Question: (MS Access 2016) I'm trying to change the selected tab on a NavigationControl on another form. This is my forms structure:
frm_nav > navSubForm(displaying: "frm_src_ma") > reSubForm ; reSubMenu
: name of the Sub Form Control on frm_nav
: name of the Sub Form control of the NavigationControl on frm_src_ma
: name of the Navigation Control on frm_src_ma
Now there are two tabs on :
- -
On a floating form i have a button that when clicked i want reSubMenu to change tabs to Data whenever Instances is selected.
This is the code inside the Click Event on said button:
'''
Forms![frm_nav]![navSubForm].SetFocus
DoCmd.BrowseTo ObjectType:=acBrowseToForm, _
ObjectName:="frm_subsrc_ma", _
PathToSubformControl:="frm_nav.navSubForm>frm_src_ma.reSubForm", _
DataMode:=acFormEdit
'''
When either Data or Instances is selected and the button is pressed it throws this error:
The macro action BrowseTo requires a valid Path argument
Screenshots for reference:
<URL>

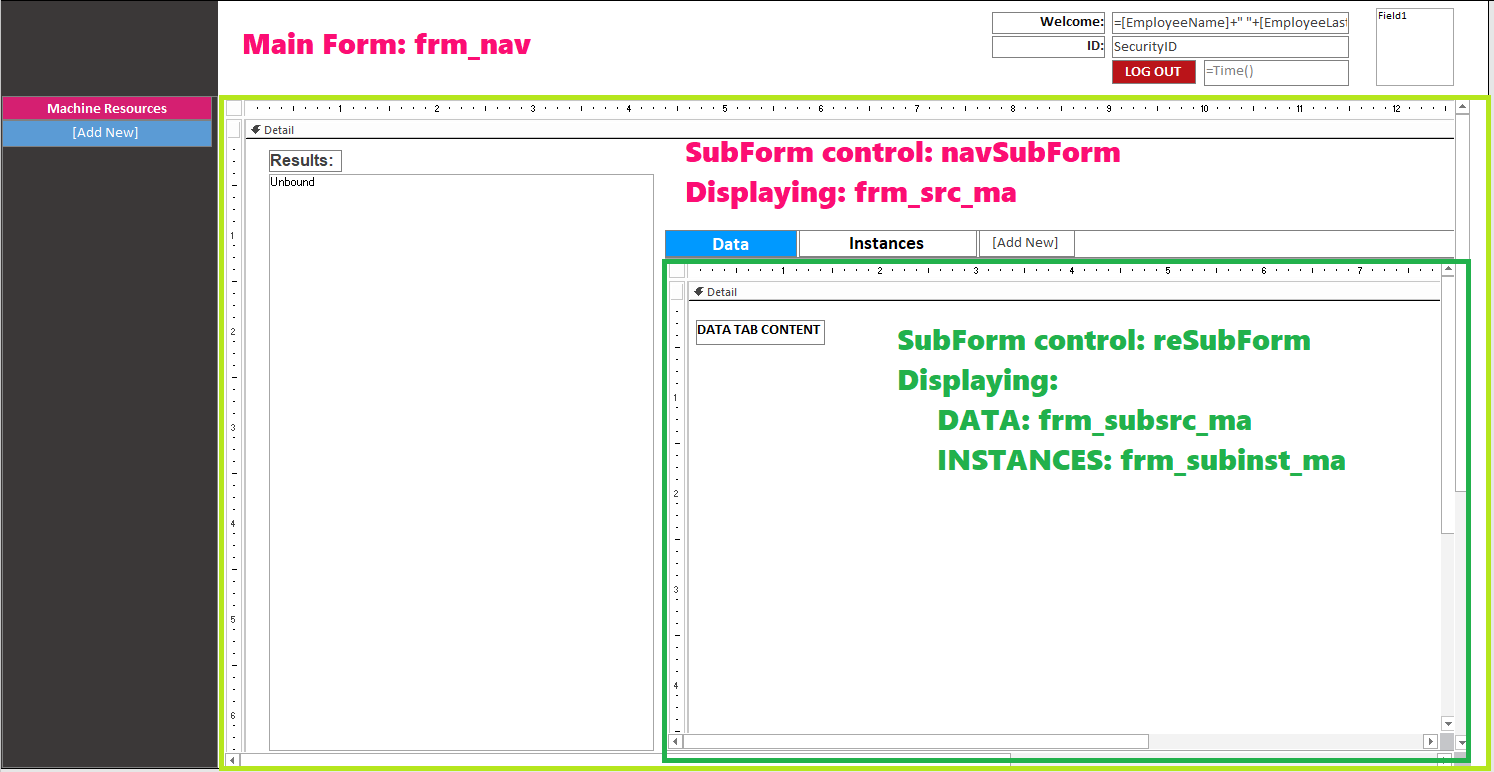
Answer: It seems that the problem had to do with what was being focused before applying BrowseTo.
For the full path to be valid, the main form was focused instead of any subform inside it.
'''
Forms![frm_nav].SetFocus
DoCmd.BrowseTo ObjectType:=acBrowseToForm, _
ObjectName:="frm_subsrc_ma", _
PathToSubformControl:="frm_nav.navSubForm>frm_src_ma.reSubForm", _
DataMode:=acFormEdit
'''